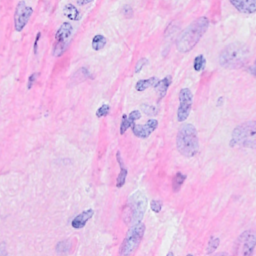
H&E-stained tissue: Breast